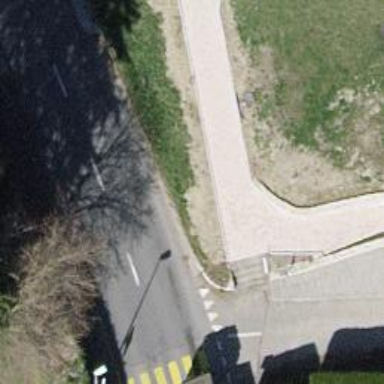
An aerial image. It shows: Road with steps.